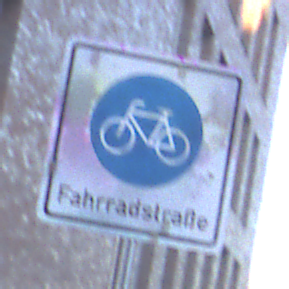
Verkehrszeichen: BeginnFahrradstrasse
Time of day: SunriseSunset
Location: Outdoor (Urban)
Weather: Clear
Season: NotSpecified
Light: Natural